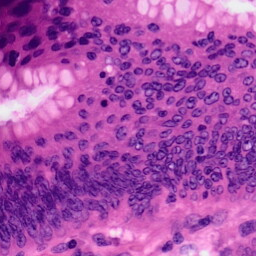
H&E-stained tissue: Colon